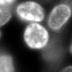
Tissue sample: colon
Magnification: 2.5x
Cell type: Myeloid cells
Senescence state: normal